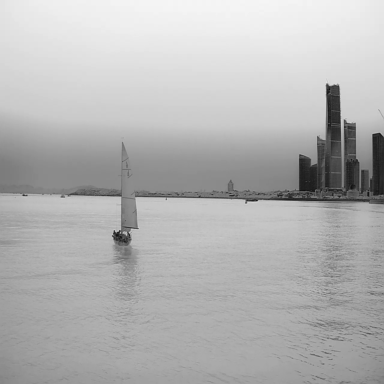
There is a sailboat in the infrared image.